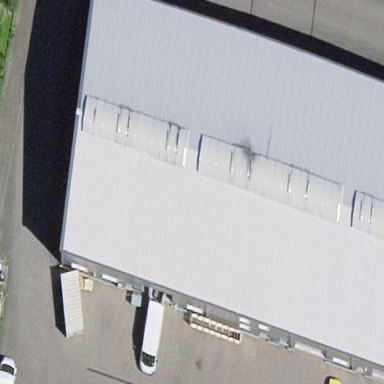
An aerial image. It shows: Building.